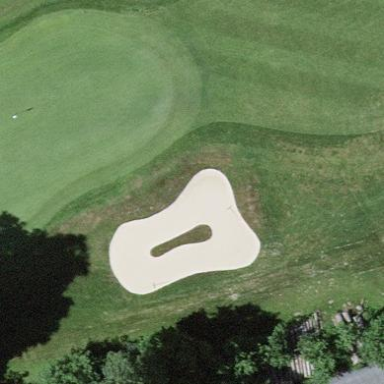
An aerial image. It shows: Golf bunker filled with natural sand.